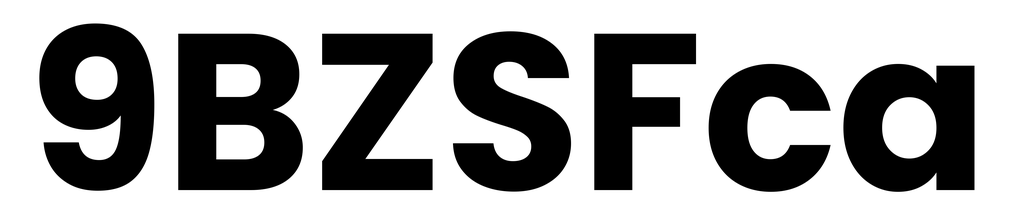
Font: Poppins-Bold